Question: I'm developing a reservation app , my problem is when I tapped "reserve"
I always get 'null' JSON value just like this:

I don't think I wrote the code correctly that's why I have a problem I tried to do this things:
'''
public async void btnSignin_Clicked(object sender, EventArgs e)
{
btnSignin.IsEnabled = false;
bool valid = false;
int name = 0;
HttpClient client = new HttpClient();
var response = await client.GetStringAsync("http://secret.com/potangina/final/Restserver/index.php/users/view");
var user = JsonConvert.DeserializeObject<List<Users>>(response);
for ( int i = 0; i < user.Count; i++)
{
if( (entUser.Text == user[i].mem_acc_username) && (entPass.Text == user[i].mem_acc_password))
{
valid = true;
name = i;
}
}
bool v = valid;
if (v == true)
{
await DisplayAlert("Successfully Login", "Welcome Back " + user[name].mem_fname + " " + user[name].mem_lname, "OK");
DReservation reserve = new DReservation(); // this is what i want to be passed in DineinReservation.cs i need the value of it
reserve.mem_account_no = user[name].mem_account_no;
reserve.mem_fname = user[name].mem_fname;
reserve.mem_mobile_no = user[name].mem_mobile_no;
await Navigation.PushAsync(new DineinReservation);
btnSignin.IsEnabled = true;
}
else
{
await DisplayAlert("Failed", "Invalid Username or Password", "OK");
btnSignin.IsEnabled = true;
}
}
'''
And then I wrote this code that I think it will serve as to get the values of DReservation from Mainpage
'''
private async Task btnReserve_Clicked(object sender, EventArgs e)
{
DReservation reserve = new DReservation();
reserve.res_name = "Dine-in";
reserve.res_num_of_persons = entNumber.Text;
reserve.res_arrival_date = "test";
reserve.res_arrival_time = temp;
reserve.res_note = "none";
reserve.custom_package = "none";
var json = JsonConvert.SerializeObject(reserve);
var content = new StringContent(json, Encoding.UTF8, "application/json");
HttpClient client = new HttpClient();
var result = await client.PostAsync("http://secret.com/potangina/final/Restserver/index.php/reservation/insert_reservation", content);
if (result.StatusCode == System.Net.HttpStatusCode.Created)
{
await DisplayAlert("Success :",json, "OK");
}
else
{
await DisplayAlert("Failed", json, "OK");
}
}
'''
'''
public class DReservation
{
public string mem_account_no { get; set; }
public string res_name { get; set; }
public string res_num_of_persons { get; set; }
public string res_arrival_date { get; set; }
public string res_arrival_time { get; set; }
public string res_note { get; set; }
public string mem_fname { get; set; }
public string custom_package { get; set; }
public string mem_mobile_no { get; set; }
}
'''
'''
public class Users
{
public string mem_account_no { get; set; }
public string mem_no { get; set; }
public string mem_acc_username { get; set; }
public string mem_acc_password { get; set; }
public string mem_status { get; set; }
public string mem_question { get; set; }
public string mem_answer { get; set; }
public string mem_fname { get; set; }
public string mem_lname { get; set; }
public string mem_address { get; set; }
public string mem_date_applied { get; set; }
public string mem_bday { get; set; }
public string mem_mobile_no { get; set; }
}
'''
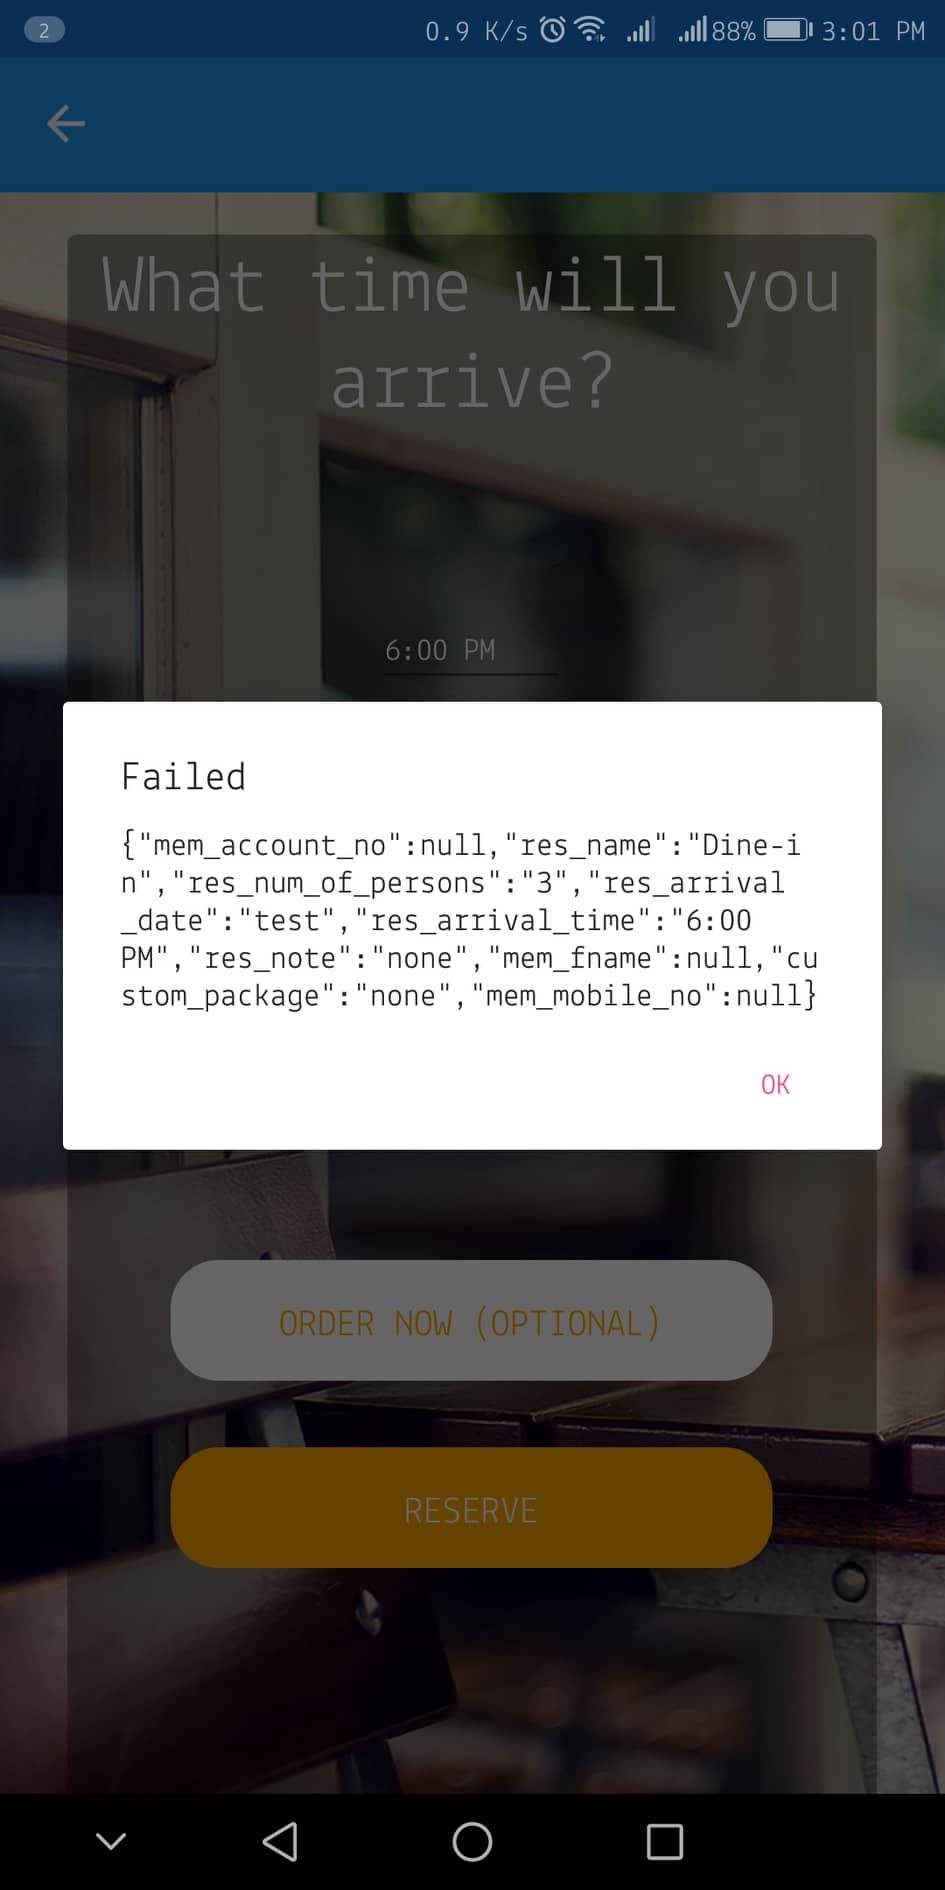
Answer: Page are just C# classes - you pass variables the way you would with any C# class. Namely, as an argument to the constructor, or using a public property or method.
'''
DReservation reserve = new DReservation();
reserve.mem_account_no = user[name].mem_account_no;
reserve.mem_fname = user[name].mem_fname;
reserve.mem_mobile_no = user[name].mem_mobile_no;
await Navigation.PushAsync(new DineinReservation(reserve));
'''
then in DineinReservation.xaml.cs
'''
public DineinReservation(DReservation reserve) {
// reserve will contain the data passed from the main page
}
'''